Field crop: maize
Growth stage: 2
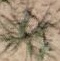
Species: salsola